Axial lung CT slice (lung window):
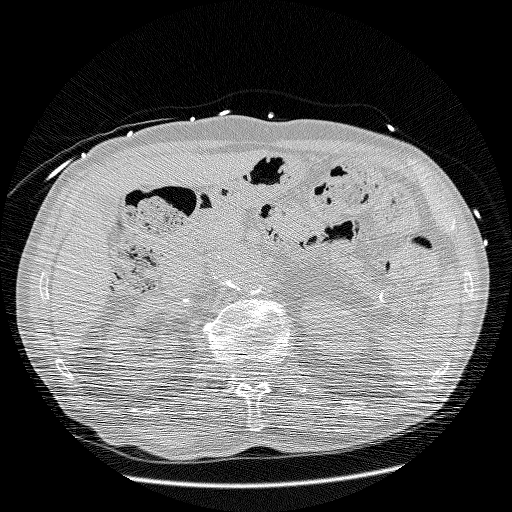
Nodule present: no